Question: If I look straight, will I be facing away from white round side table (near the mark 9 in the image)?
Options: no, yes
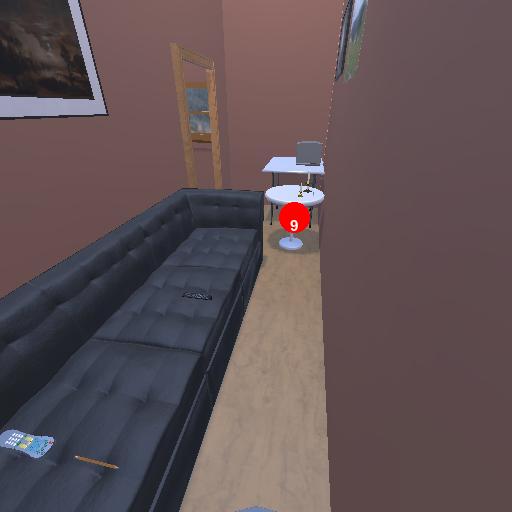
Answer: no